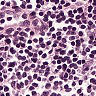
Metastatic tissue present: no